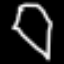
Label: diamond